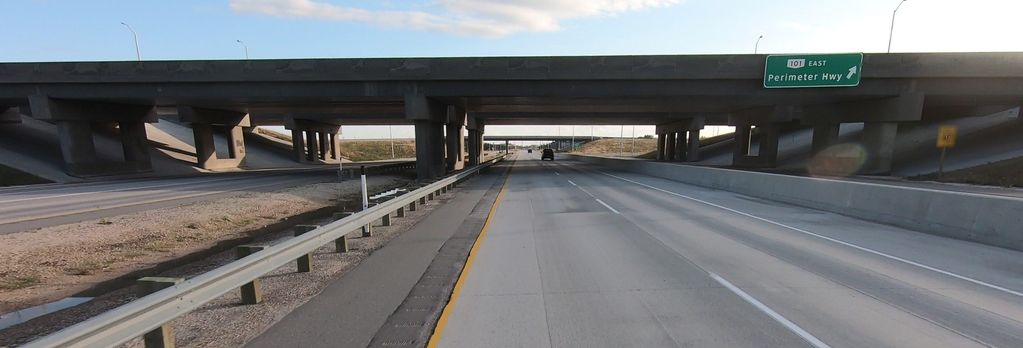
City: winnipeg